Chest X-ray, PA view. Patient: 33 years old, sex F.
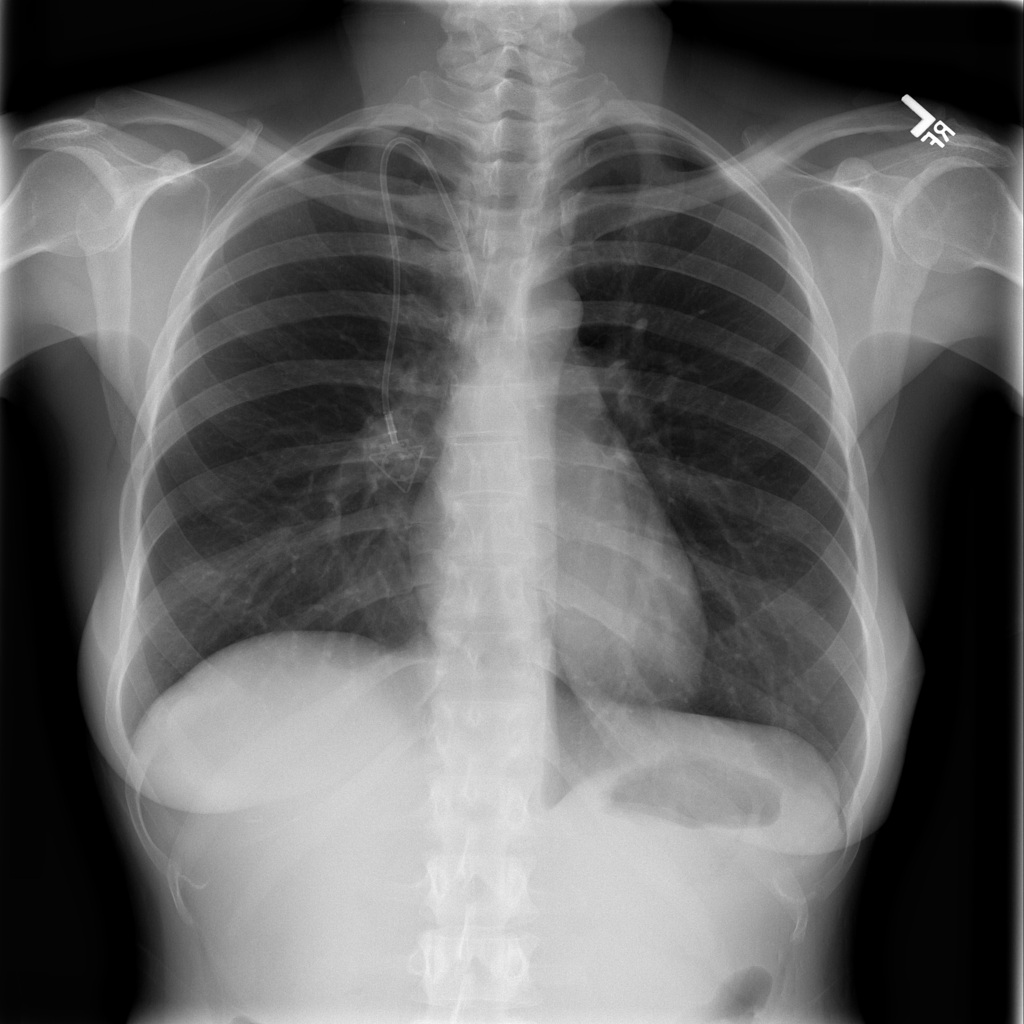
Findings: Nodule